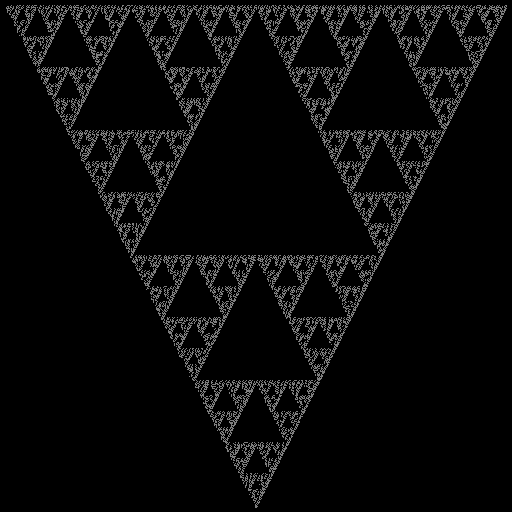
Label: sierpinski_gasket